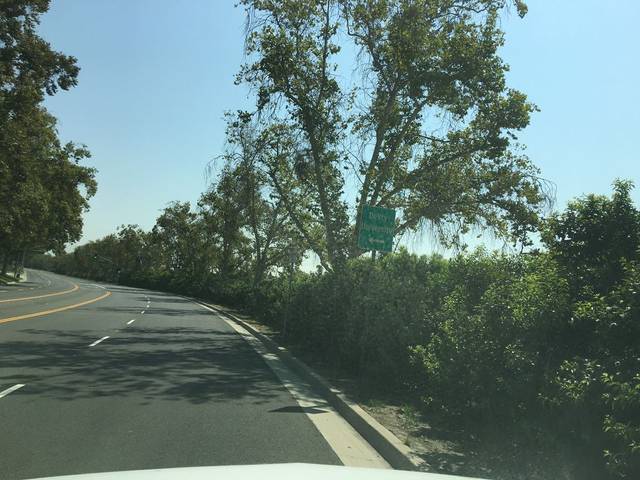
Region: Mexico
Coordinates: 34.06, -117.804